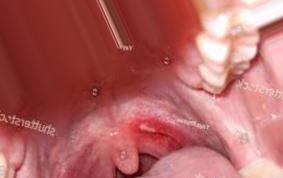
Condition: Mouth Ulcer